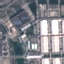
Land use / land cover: Industrial